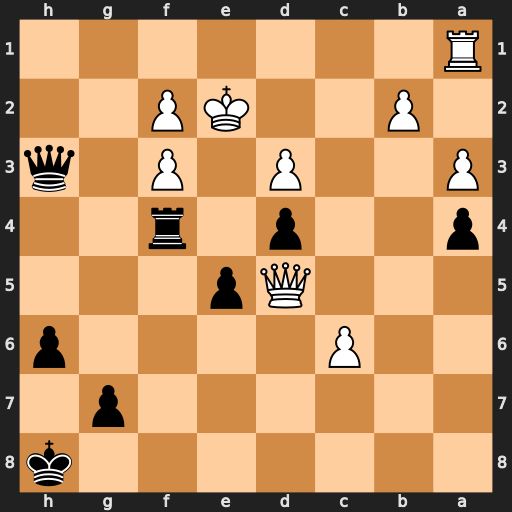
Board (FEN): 7k/6p1/2P4p/3Qp3/p2p1r2/P2P1P1q/1P2KP2/R7
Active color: b
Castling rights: -
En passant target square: -
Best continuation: e4 Qxe4 Rxe4+